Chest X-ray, AP view. Patient: 59 years old, sex M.
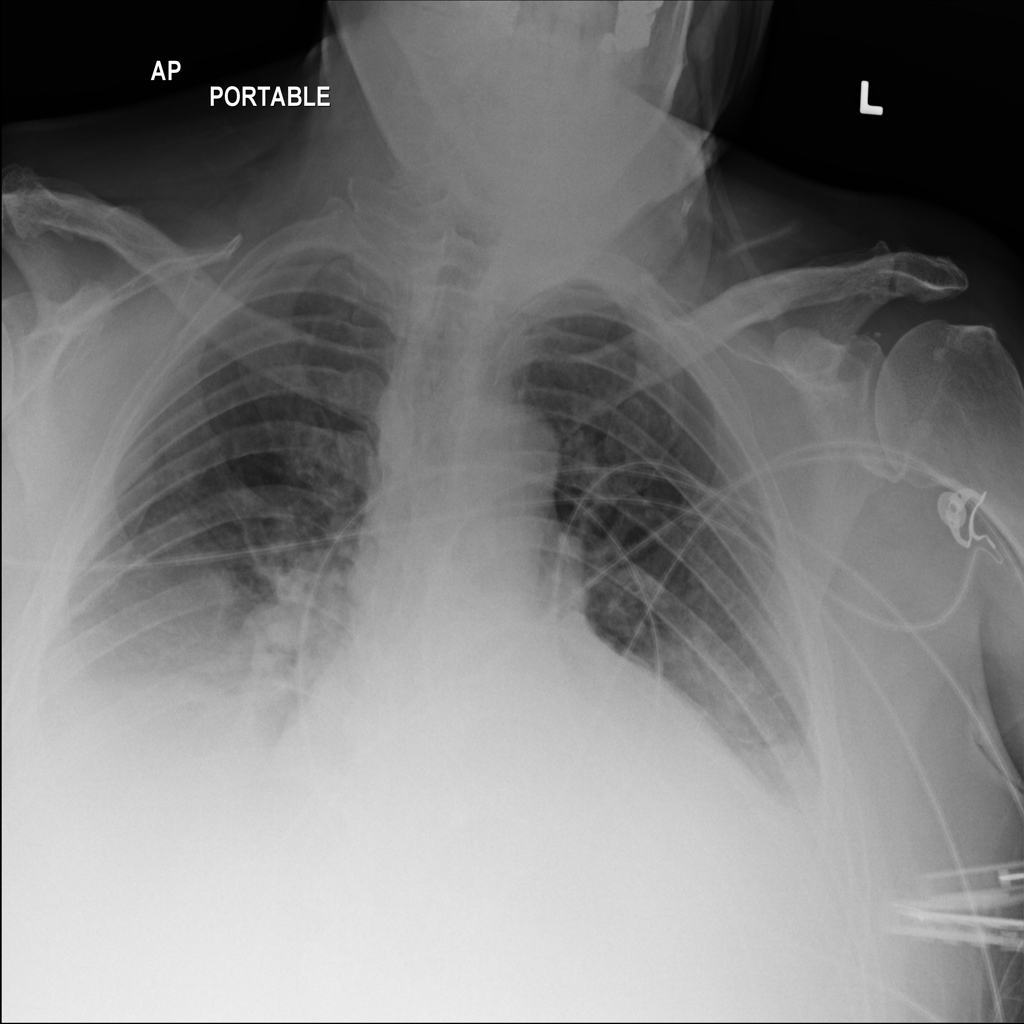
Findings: Atelectasis, Effusion, Infiltration